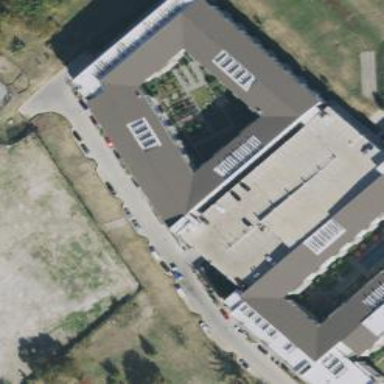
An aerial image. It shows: Multi-storey parking building.